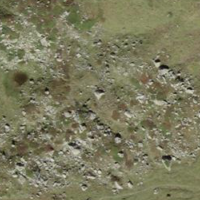
EUNIS habitat code: 23
Species observed at this site:
Colias palaeno
Anthus spinoletta